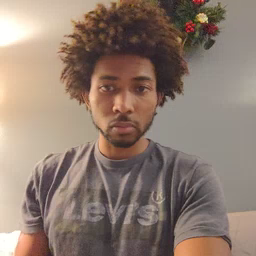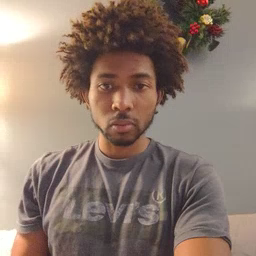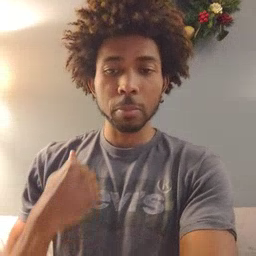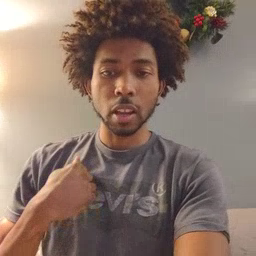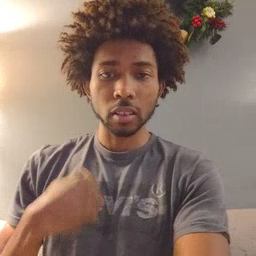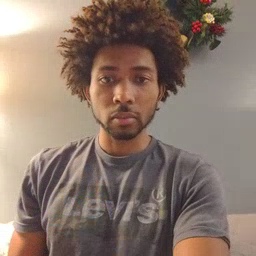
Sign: bath